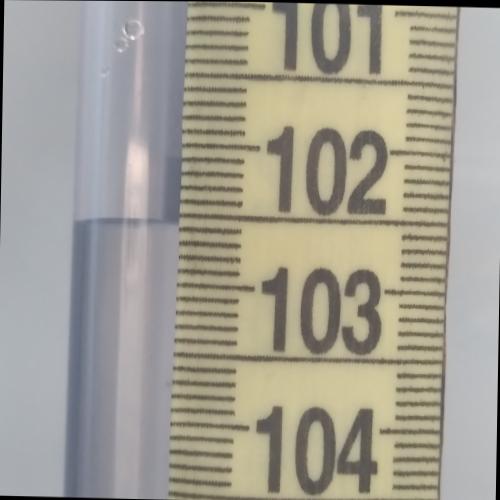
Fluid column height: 102.6 cm